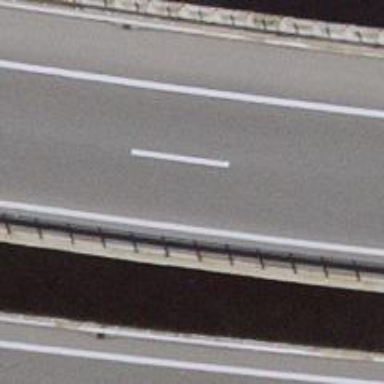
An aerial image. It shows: Bridge over motorway.